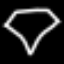
Label: diamond